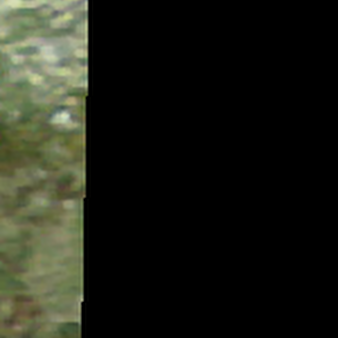
Label: other